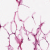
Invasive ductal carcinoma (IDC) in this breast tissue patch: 0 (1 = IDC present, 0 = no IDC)